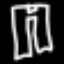
Label: pants